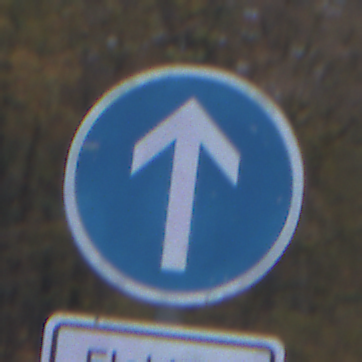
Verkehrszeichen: VorgeschriebeneFahrtrichtungGeradeaus
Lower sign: BesondereFahrzeugeUndTransportgueter11
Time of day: SunriseSunset
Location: Outdoor (Nature)
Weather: PartlyCloudy
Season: Autumn
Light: Natural